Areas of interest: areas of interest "Agricultural Development Bank of China, Dawa District Branch"
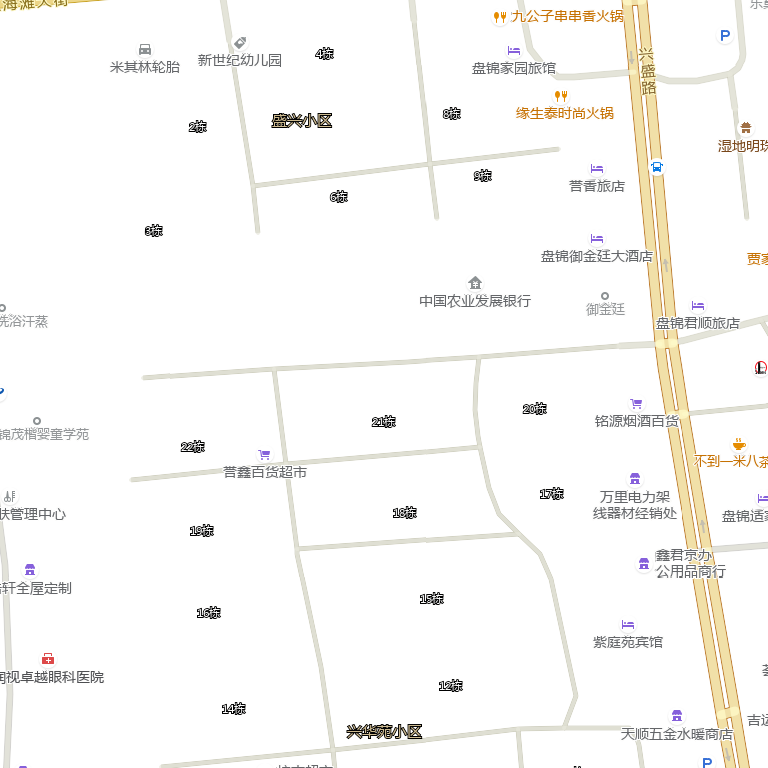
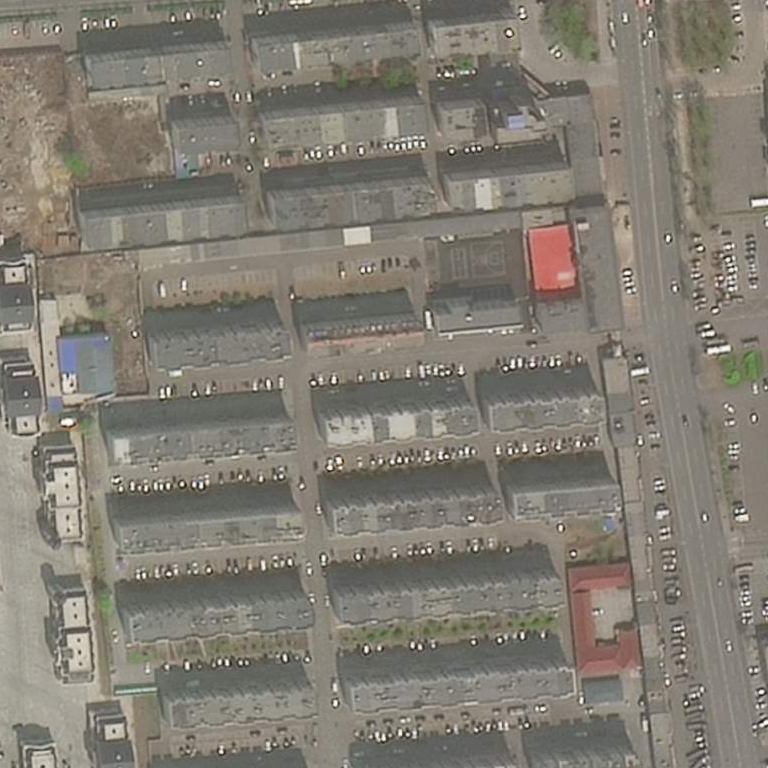